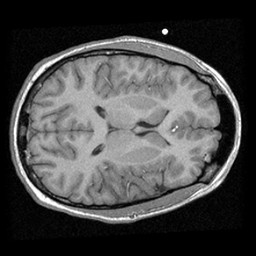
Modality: T1w
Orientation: axial
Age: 19
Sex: male